Question: Google Geocharts seems to duplicate coordinates in New Zealand. Using this sample code:
'''
function drawVisualization() {
var data = google.visualization.arrayToDataTable([
['Latitude', 'Longitude', 'Color', 'Size'],
[-39.3233416666667,172.68119,1,1],
[-37.328955,178.019305,1,1],
[-42.1174016666667,169.043685,1,1],
[-45.9708383333333,167.715815,1,1],
[-41.4115416666667,172.45007,1,1],
[-40.96342,173.<PHONE>,1,1],
[-35.3090733333333,175.540301666667,1,1],
[-34.1865233333333,173.642561666667,1,1],
[-40.9643016666667,173.015715,1,1],
[-34.963335,173.928328333333,1,1],
[-37.0131966666667,177.790023333333,1,1],
[-40.2057266666667,172.339355,1,1],
[-44.981545,170.<PHONE>,1,1],
[-39.260695,175.11762,1,1],
[-38.0657633333333,175.641418333333,1,1],
[-44.9679916666667,168.653268333333,1,1],
[-41.87978,171.869228333333,1,1],
[-40.5422366666667,173.954698333333,1,1],
[-35.610825,174.72943,1,1],
[-37.613945,178.318931666667,1,1],
[-45.977555,170.<PHONE>,1,1],
[-33.482955,172.83993,1,1],
[-42.0265716666667,171.297201666667,1,1],
[-40.7790166666667,173.<PHONE>,1,1],
[-37.753235,178.31691,1,1],
[-36.39364,178.314605,1,1],
[-37.994665,176.861951666667,1,1],
[-38.0631616666667,174.97854,1,1],
[-36.078785,177.529348333333,1,1],
[-38.9196066666667,177.873603333333,1,1],
[-35.8661633333333,174.<PHONE>,1,1],
[-36.3283583333333,177.802486666667,1,1],
[-37.11242,175.957198333333,1,1],
[-39.4010083333333,172.686688333333,1,1],
[-42.4813616666667,171.659536666667,1,1],
[-36.0120516666667,177.352293333333,1,1],
[-39.00966,172.821693333333,1,1],
[-41.19823,171.576271666667,1,1],
[-43.3214183333333,169.<PHONE>,1,1],
[-40.72748,173.928771666667,1,1],
[-36.8949783333333,175.739323333333,1,1],
[-38.6152283333333,176.332703333333,1,1],
[-43.8388466666667,169.286935,1,1],
[-40.795765,174.<PHONE>,1,1],
[-35.47594,175.32714,1,1],
[-35.522615,175.389836666667,1,1],
[-45.9924616666667,167.456761666667,1,1],
[-41.0157616666667,171.590661666667,1,1],
[-37.7088433333333,177.385951666667,1,1],
[-44.011005,167.381986666667,1,1],
[-39.0939316666667,175.484213333333,1,1],
[-37.2896583333333,177.063135,1,1],
[-43.5593016666667,169.25818,1,1],
[-40.8261316666667,174.<PHONE>,1,1],
[-38.60656,176.327905,1,1],
[-40.2043533333333,172.<PHONE>,1,1],
[-33.1701283333333,173.406341666667,1,1],
[-34.5565183333333,174.425721666667,1,1],
[-44.724,168.<PHONE>,1,1],
[-41.6539816666667,172.22665,1,1],
[-41.5950633333333,171.51886,1,1],
[-37.058015,175.14628,1,1],
[-38.2858833333333,175.<PHONE>,1,1],
[-39.1201933333333,175.220498333333,1,1],
[-40.7023233333333,173.572715,1,1],
[-35.516825,175.343785,1,1],
[-33.27494,173.<PHONE>,1,1],
[-37.7150316666667,176.496978333333,1,1],
[-34.6350916666667,174.355116666667,1,1],
[-41.8437666666667,171.791991666667,1,1],
[-33.5735683333333,172.862555,1,1],
[-35.4875083333333,175.42411,1,1],
[-45.5407983333333,169.494986666667,1,1],
[-33.5600883333333,172.715323333333,1,1],
[-34.278335,173.652603333333,1,1],
[-38.7659283333333,176.895138333333,1,1],
[-34.0638566666667,174.455745,1,1],
[-43.6483483333333,169.<PHONE>,1,1],
[-40.618075,174.<PHONE>,1,1],
[-34.3475683333333,173.555146666667,1,1],
[-43.998045,171.154305,1,1],
[-35.3943183333333,175.535488333333,1,1],
[-36.9281866666667,175.656648333333,1,1],
[-42.99659,171.588591666667,1,1],
[-45.3766283333333,169.133755,1,1],
[-44.961245,169.21398,1,1],
[-43.90194,170.831255,1,1],
[-41.5313616666667,171.<PHONE>,1,1],
[-34.24905,173.673725,1,1],
[-34.7706333333333,173.942123333333,1,1],
[-40.8957133333333,173.<PHONE>,1,1],
[-39.1584533333333,172.86749,1,1],
[-39.1667483333333,172.885035,1,1],
[-37.863175,176.239815,1,1],
[-34.7405033333333,174.<PHONE>,1,1],
[-35.2644033333333,175.48198,1,1],
[-34.23176,174.393618333333,1,1],
[-33.1263,173.388885,1,1],
]);
var geochart = new google.visualization.GeoChart(
document.getElementById('visualization'));
geochart.draw(data, {width: 556, height: 347});
}
'''
This is the output:

Even if the circles are set to a small side, a bunch of circles clearly exist in both places. It seems as if the rightmost part of Russia is duplicated too.
Is there a workaround for this?
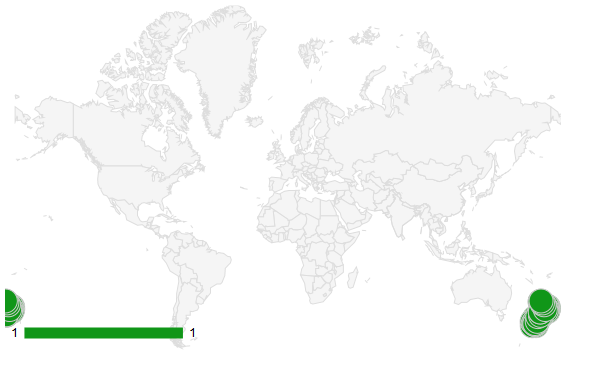
Answer: That is a consequence of the map projection used (Mercator), which ends up with areas being duplicated on the left and right sides. There is an experimental option for changing the map projection in the works now, and you can test some of it with the 'projection' option. Currently, there are 4 projections available: 'mercator', 'albers', 'lambert', and 'kavrayskiy-vii'. <URL> are highly specialized projections.
The 'projection' option is undocumented, but seems to have a structure like this:
'''
projection: {
name: 'lambert',
parallels: [23, 56],
origin: {
lat: 45,
lng: 0
}
}
'''
You'll have to play around with it to see what you can make work for you.